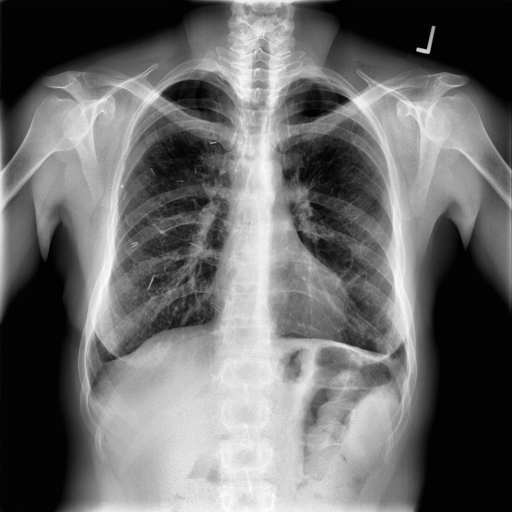
Finding: NORMAL